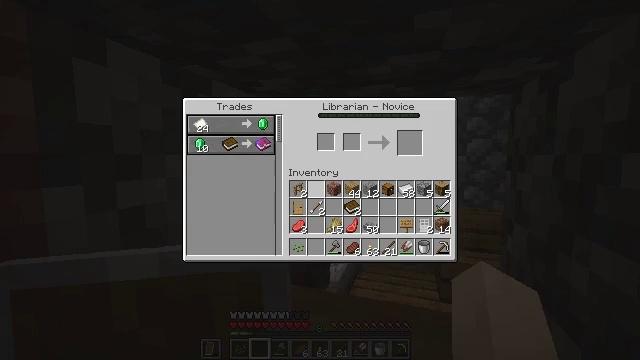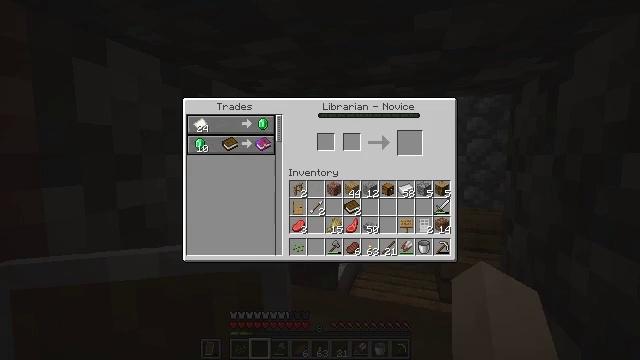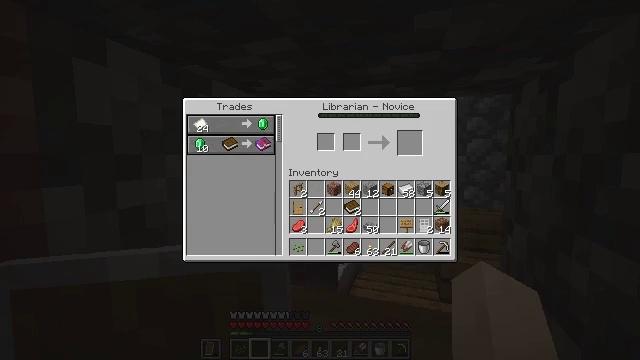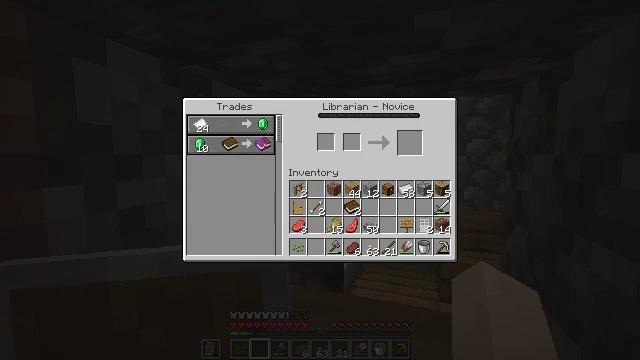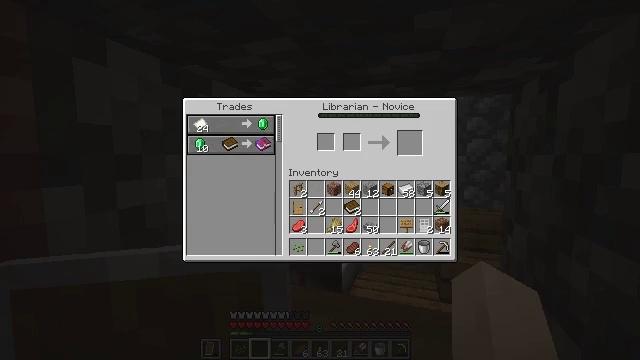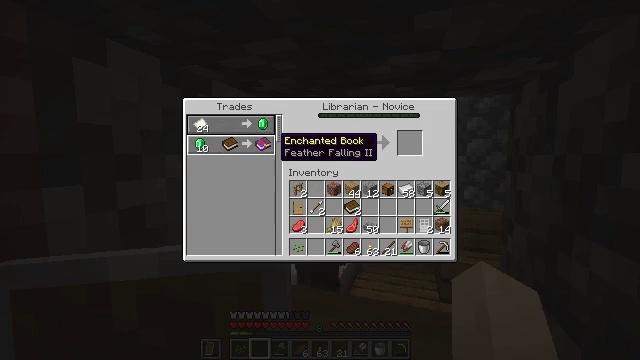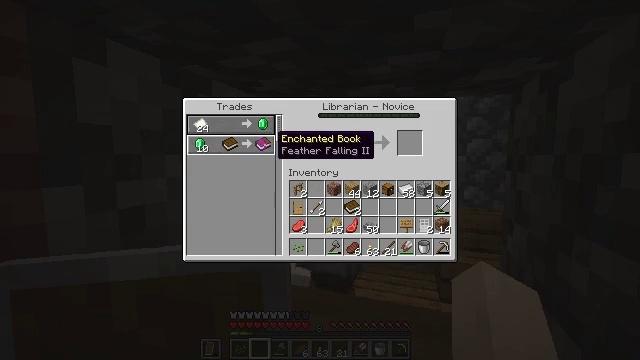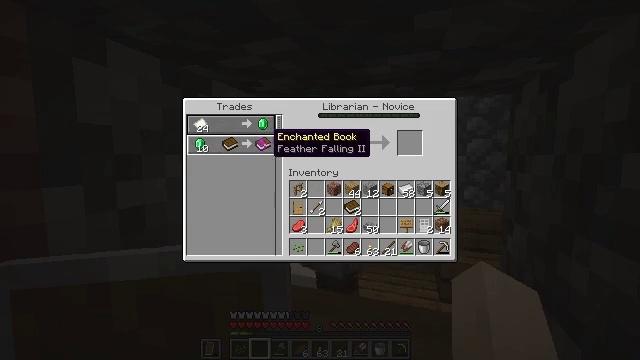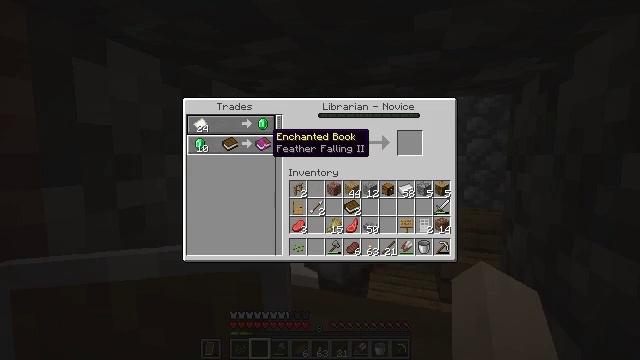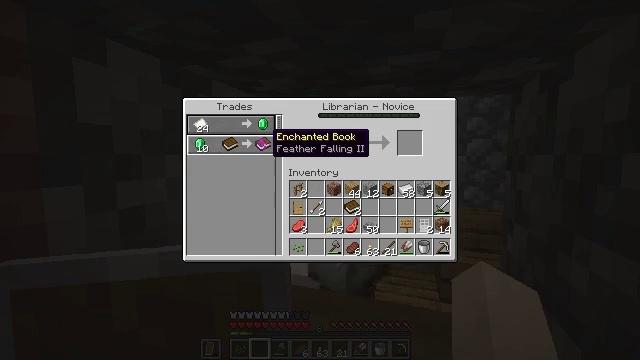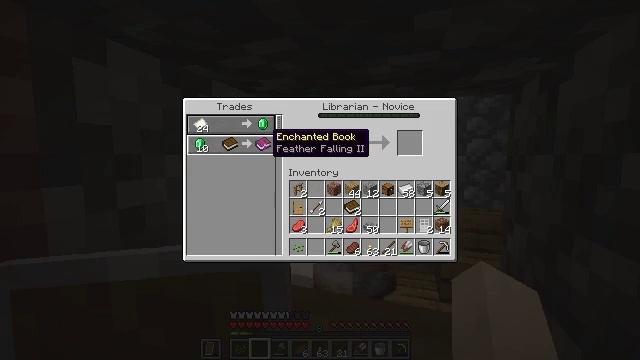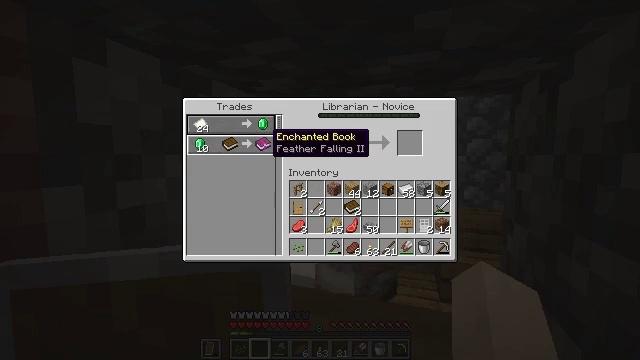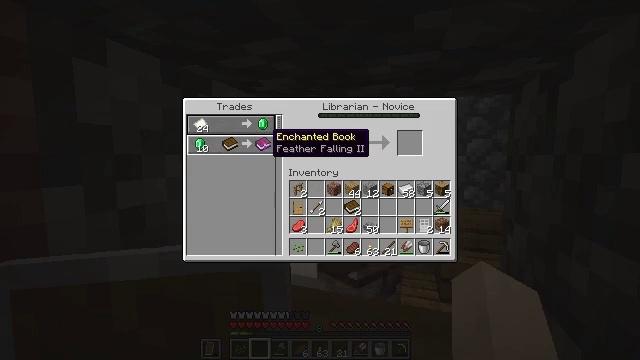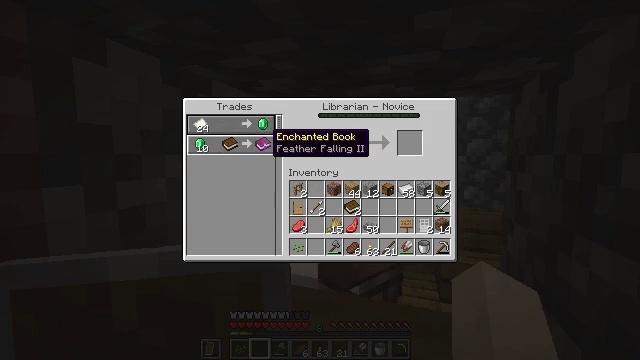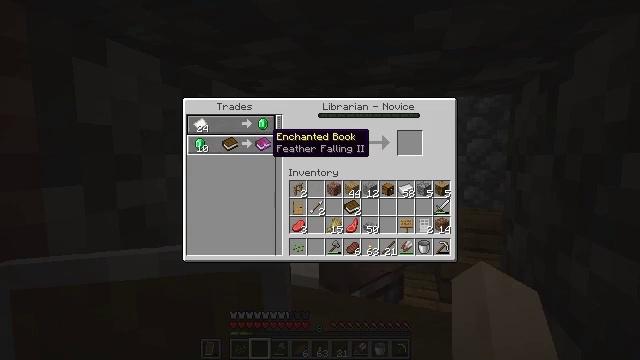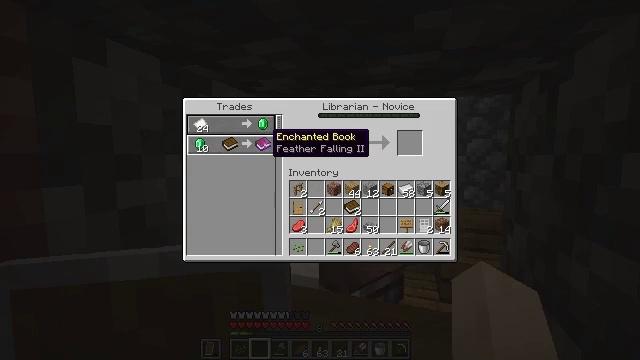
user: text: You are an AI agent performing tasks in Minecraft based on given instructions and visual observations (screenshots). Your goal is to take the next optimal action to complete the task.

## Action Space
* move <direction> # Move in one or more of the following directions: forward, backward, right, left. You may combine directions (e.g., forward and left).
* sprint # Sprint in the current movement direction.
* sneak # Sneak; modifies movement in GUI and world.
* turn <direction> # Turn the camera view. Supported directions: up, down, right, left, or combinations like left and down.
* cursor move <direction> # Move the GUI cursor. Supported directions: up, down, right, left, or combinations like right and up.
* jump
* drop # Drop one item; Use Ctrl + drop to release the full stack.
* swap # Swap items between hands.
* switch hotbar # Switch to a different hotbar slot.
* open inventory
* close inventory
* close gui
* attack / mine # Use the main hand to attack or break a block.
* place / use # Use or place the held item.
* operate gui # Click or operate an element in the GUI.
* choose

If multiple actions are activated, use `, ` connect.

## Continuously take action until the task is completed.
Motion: motion action
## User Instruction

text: Mine the lectern.
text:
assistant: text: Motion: no_op
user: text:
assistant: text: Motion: no_op
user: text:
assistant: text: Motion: turn left and up
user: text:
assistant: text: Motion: turn left and up
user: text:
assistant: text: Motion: no_op
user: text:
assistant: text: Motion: no_op
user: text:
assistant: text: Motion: no_op
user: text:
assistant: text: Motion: no_op
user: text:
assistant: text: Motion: no_op
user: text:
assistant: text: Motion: no_op
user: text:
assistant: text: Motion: no_op
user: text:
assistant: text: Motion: no_op
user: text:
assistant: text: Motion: no_op
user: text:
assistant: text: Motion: no_op
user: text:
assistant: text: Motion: no_op
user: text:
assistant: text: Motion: no_op
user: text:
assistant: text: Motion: no_op
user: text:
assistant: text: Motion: no_op
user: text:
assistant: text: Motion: no_op
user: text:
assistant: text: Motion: no_op
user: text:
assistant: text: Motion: no_op
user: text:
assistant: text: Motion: no_op
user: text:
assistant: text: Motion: no_op
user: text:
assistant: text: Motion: no_op
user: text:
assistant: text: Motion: no_op
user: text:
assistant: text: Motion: no_op
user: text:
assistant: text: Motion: turn right and up
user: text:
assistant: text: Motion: turn up
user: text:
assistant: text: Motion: no_op
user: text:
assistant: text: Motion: no_op